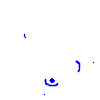
Particle: pion